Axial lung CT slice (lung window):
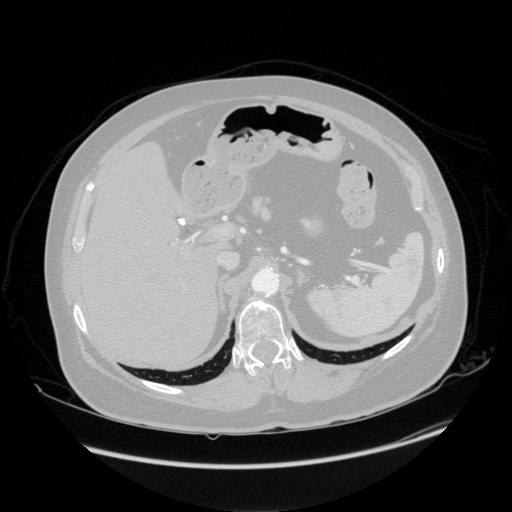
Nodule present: no